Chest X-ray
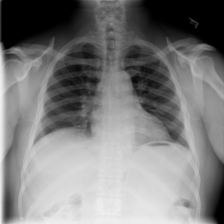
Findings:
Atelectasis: negative
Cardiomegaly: negative
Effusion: negative
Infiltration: negative
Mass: negative
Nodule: negative
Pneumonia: negative
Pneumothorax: negative
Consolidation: negative
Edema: negative
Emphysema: negative
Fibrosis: negative
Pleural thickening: negative
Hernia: negative